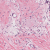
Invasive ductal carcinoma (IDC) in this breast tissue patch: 0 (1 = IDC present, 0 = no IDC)